Aerial crown-view tile of a tropical tree (Barro Colorado Island, Panama), acquired 20250124:
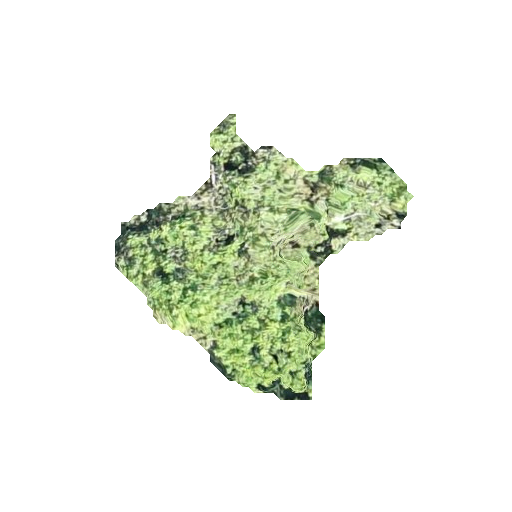
Species: Astronium graveolens
GBIF accepted scientific name: Astronium graveolens
Crown area: 63.776 m²